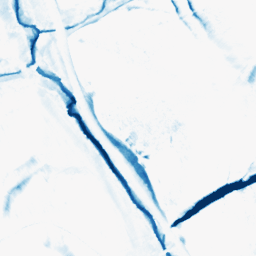
Category: morphological
Decomposition family: morphological_diamond
Decomposition parameters: operation: closing
radius: 10
Upsampling method: cubic_mitchell
Upsampling parameters: scale: 8
Upsampling scale: 8